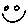
Label: smiley face